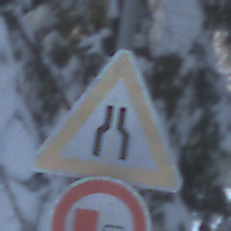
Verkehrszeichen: VerengteFahrbahn
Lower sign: UeberholverbotKraftfahrzeuge
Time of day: MorningAfternoon
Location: Outdoor (Nature)
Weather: Clear
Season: Winter
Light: Natural